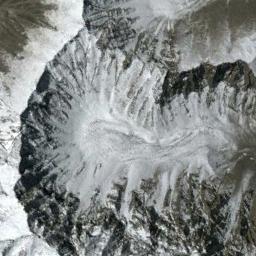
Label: snowberg